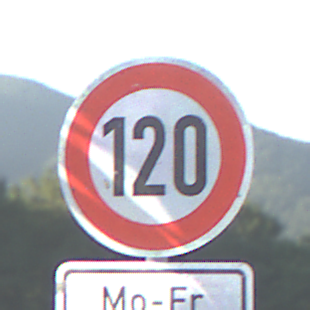
Verkehrszeichen: Geschwindigkeit120
Zusatzzeichen unten: ZeitangabenMitBeschraenkungAufWochentage2
Umgebung: Outdoor, Nature
Tageszeit: SunriseSunset
Wetter: Clear
Licht: Natural
Jahreszeit: NotSpecified
Kontrast: HighContrast